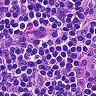
Metastatic tissue present: no